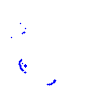
Particle: proton